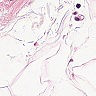
Metastatic tissue present: no